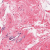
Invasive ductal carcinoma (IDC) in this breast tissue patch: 0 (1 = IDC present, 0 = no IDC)